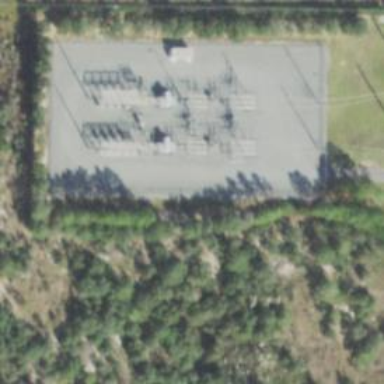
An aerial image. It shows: Switch for power supply.